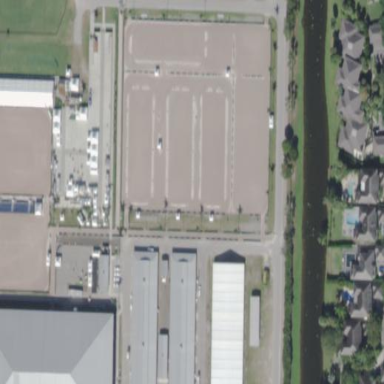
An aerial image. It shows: There is sandy equestrian pitch with fence around it.